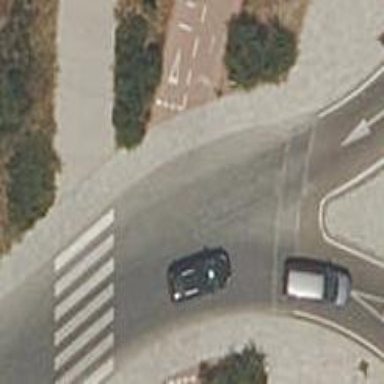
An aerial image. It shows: Traffic calming table.